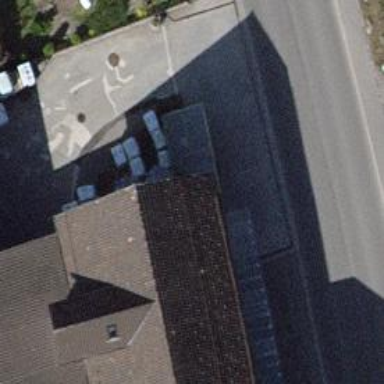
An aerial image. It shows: Fuel station.